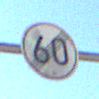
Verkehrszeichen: EndeGeschwindigkeit60
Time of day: Midday
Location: Outdoor (Nature)
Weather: Clear
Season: NotSpecified
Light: Natural